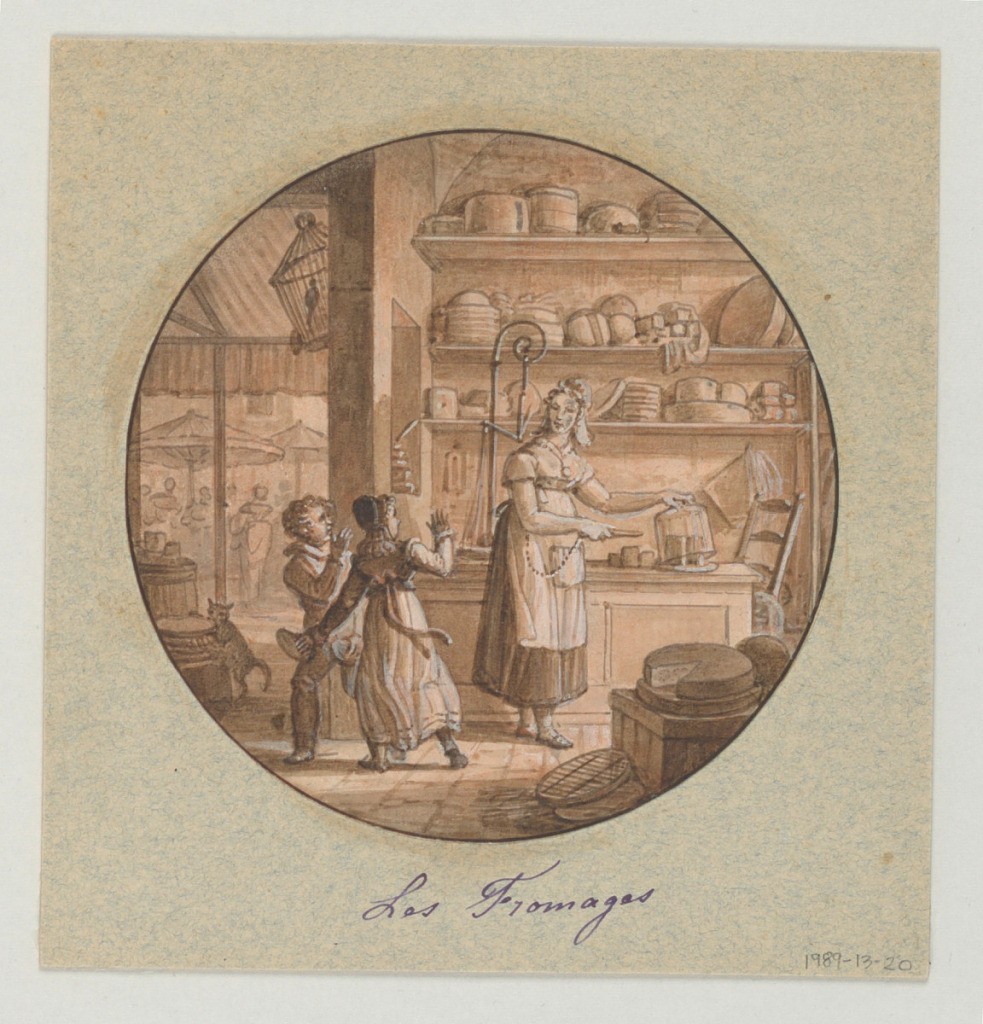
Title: Design for a Painted Porcelain Plate, Les Fromages (Cheeses) for the Service des Objets de Dessert (Dessert Service)
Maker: Jean Charles Develly, French, 1783 - 1849
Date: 1819–20
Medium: Pen and brown, black ink, brush and brown, black wash, white gouache, red crayon, graphite on tan paper mounted on blue-gray paper
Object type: Drawing
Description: Design for a painted porcelain plate, rondel. Scene in a cheese shop showing the figure of a proprietress, right, standing in front of a counter.  She lifts a glass dome uncovering a piece of cheese which she prepares to cut with a knife that is attached to her apron by a chain.  She appears to have caught two children, to the left, stealing bread.  Behind the counter are three shelves holding wheels or balls of cheese.  On the counter, behind the woman, is a scale.  A cat, left middleground, is eating some cheese; a bird in a cage is suspended from above.  In the left rear, a view of an outside market with clients crowded under umbrella-covered stalls.